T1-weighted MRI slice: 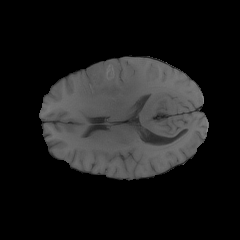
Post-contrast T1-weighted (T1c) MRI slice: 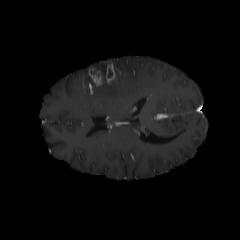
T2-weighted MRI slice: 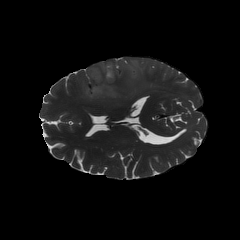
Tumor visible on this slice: yes